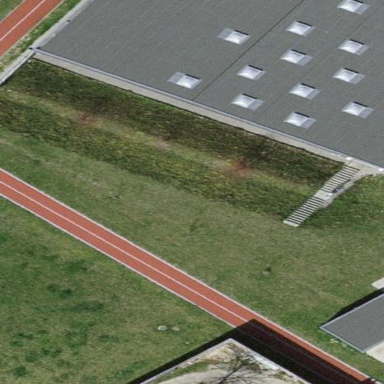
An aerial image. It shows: Track located within leisure land area.